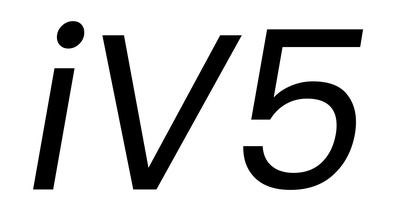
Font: Poppins-Italic